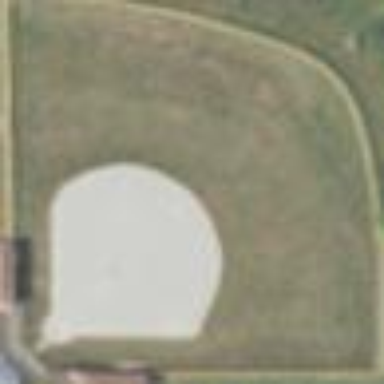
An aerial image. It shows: Softball pitch for leisure sports.